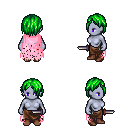
a pixel art fantasy rpg character, female body template, dark elf, purple skin, pink tattered cape, robe skirt, green bangs hairstyle, brown shoes, dagger, four views (front, back, left, right), 2x2 character sprite sheet, small pixel art, hard edges, no anti-aliasing